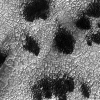
Atmospheric dust classification: not_dusty